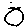
Label: circle